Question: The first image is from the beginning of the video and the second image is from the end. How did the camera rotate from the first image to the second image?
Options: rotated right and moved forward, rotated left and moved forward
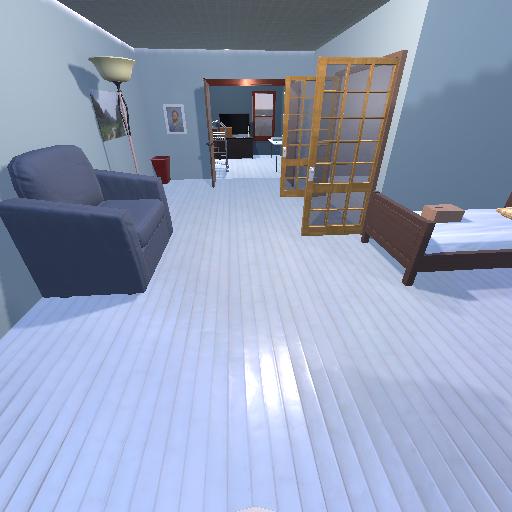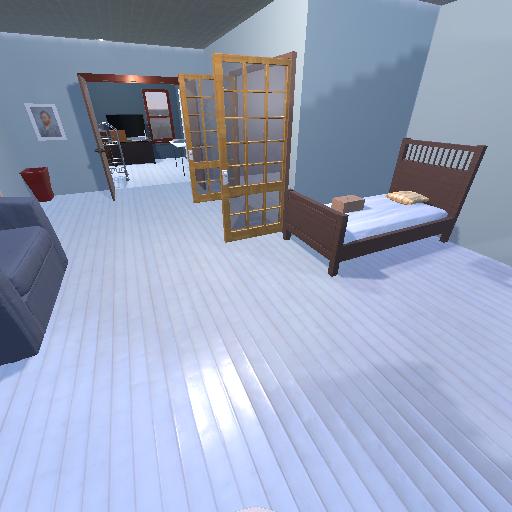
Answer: rotated right and moved forward